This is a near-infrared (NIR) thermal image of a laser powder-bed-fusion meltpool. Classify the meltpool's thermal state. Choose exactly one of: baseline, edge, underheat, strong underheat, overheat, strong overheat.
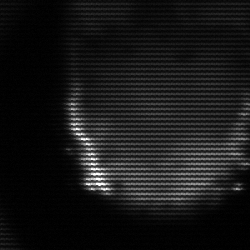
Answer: edge